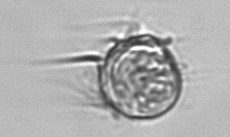
Label: Leegaardiella_ovalis